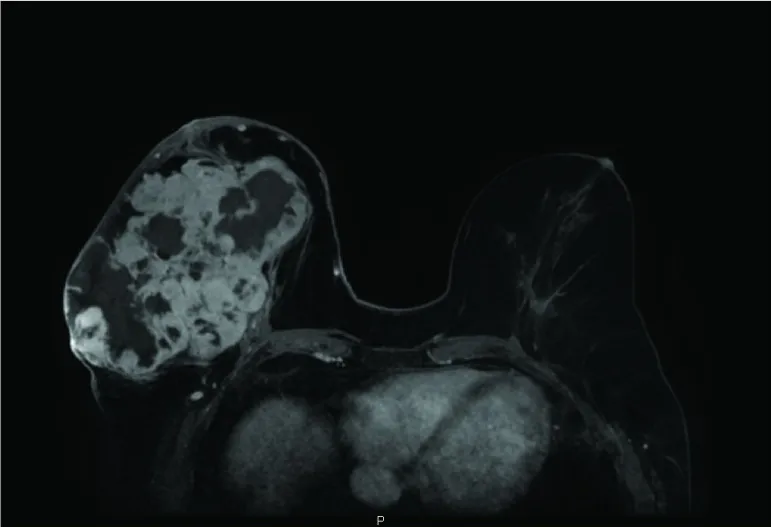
Breast MRI with contrast, axial view. . In the right breast, there is a large lobulated heterogeneously enchancing mass with multiple areas of non-enchancement consistent with extensive necrosis. On axial image, the mass measures 15 cm x 9 cm x 13 cm. In the left breast, there is no suspicious mass. No suspicious adenopathy is seen in the axillae bilaterally.
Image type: radiology (mri)